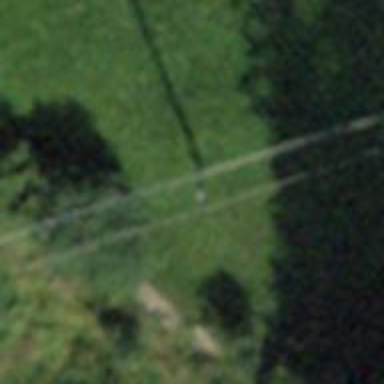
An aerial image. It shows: Power pole.